Question: I'm building an iOS application with Xcode 6 and I want to add a 'UINavigationController' file into my project.
When I click 'New File' and select 'Cocoa Touch Class', it doesn't show all the subclasses it should in the specific project I'm working on. It used to be pretty long scroll-down, but now I see only eight options not containing 'UINavigationController'.
What should I do to fix this problem?

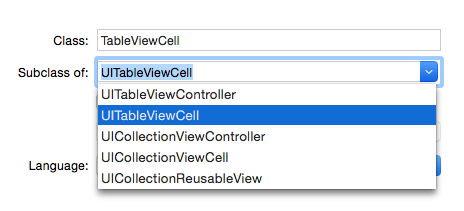
Answer: remove the string from "Class". Now hit tab to enter subclass of , start typing your Super class name, It will update the dropdown, just like the search in iPhone. :)